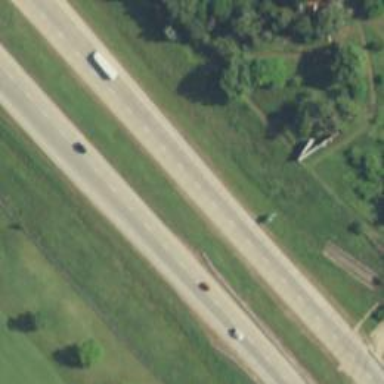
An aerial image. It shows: Motorway.